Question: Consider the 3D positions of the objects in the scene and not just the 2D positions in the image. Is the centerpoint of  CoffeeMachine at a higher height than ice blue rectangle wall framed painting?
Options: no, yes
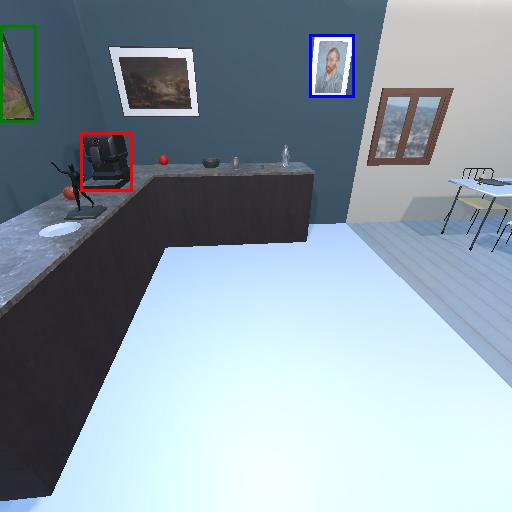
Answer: no